Question: I have a set of data that I need to transpose from columns to rows.
Any solutions to make it more efficient?

This is an example set of data. I need every four columns to be converted to rows.
Kindly advice. Thank you.
I have tried VBA and also macro. I can only transpose all columns in one row.
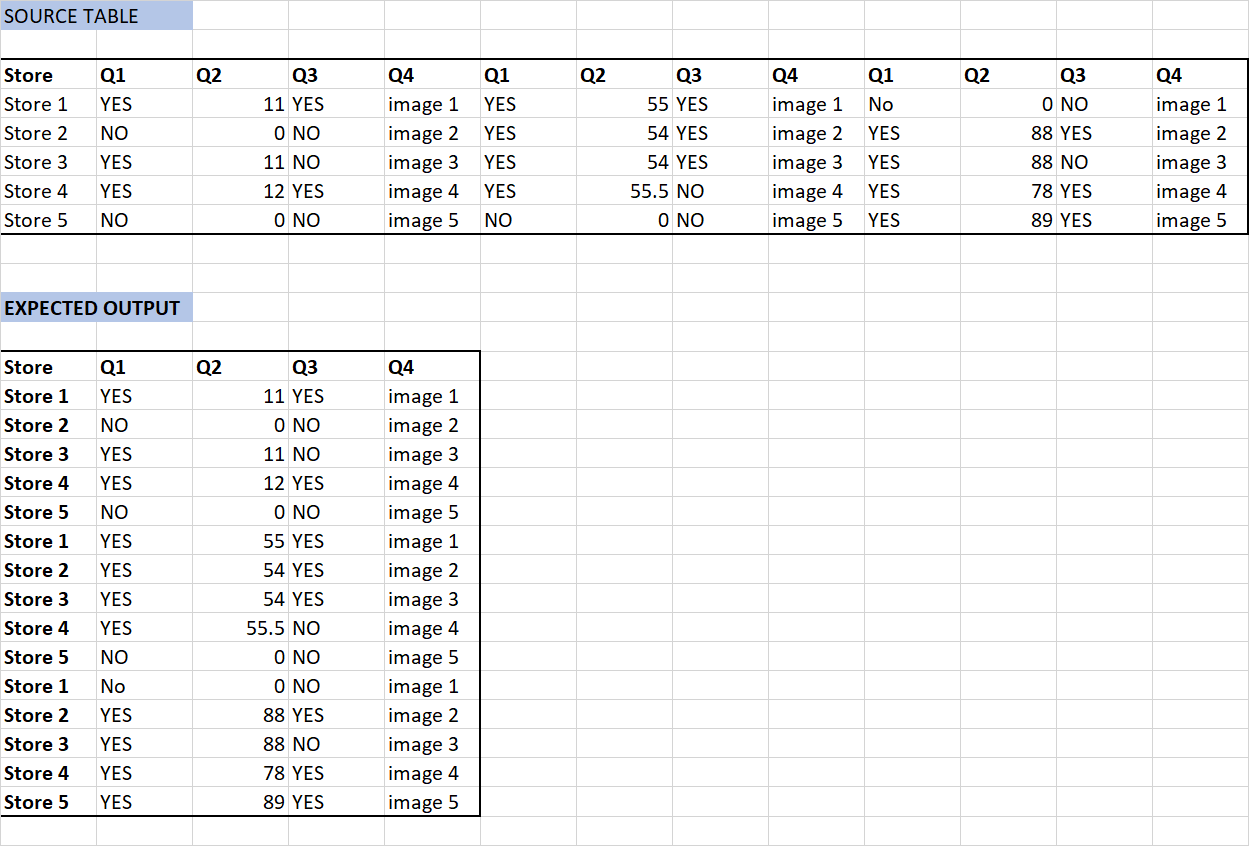
Answer: This is messy, but it gets the job done.
Formula in 'B2':
'''
=VLOOKUP($A2,$G$1:$S$6,(COLUMN()-4)+(COUNTIF($A$2:$A2,$A2)*4),0)
'''
Copy the formula across to the 'Q4' column and as far down as necessary.
<URL>